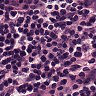
Metastatic tissue present: no